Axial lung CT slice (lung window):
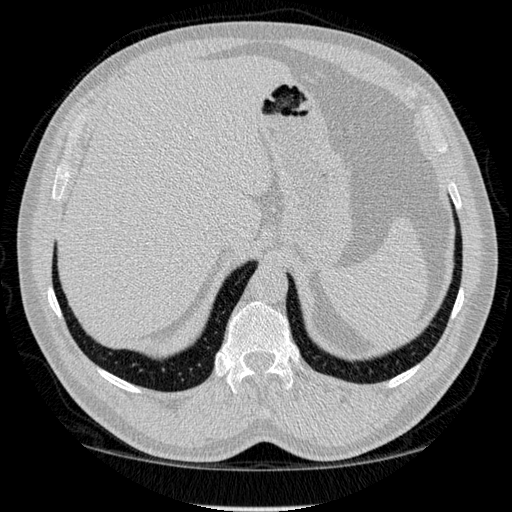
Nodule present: no